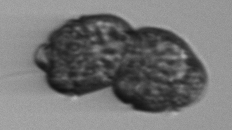
Label: Margalefidinium